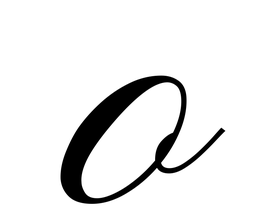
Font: PinyonScript-Regular